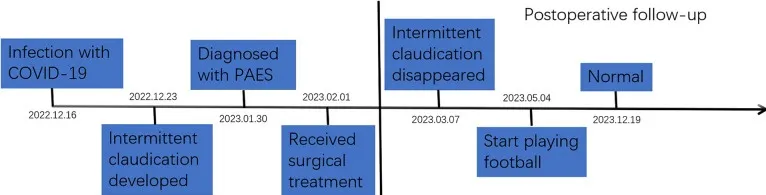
The timeline diagram of the diagnosis, treatment, and follow-up of the patient with PAES. PAES, popliteal artery entrapment syndrome.
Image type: chart (chart)